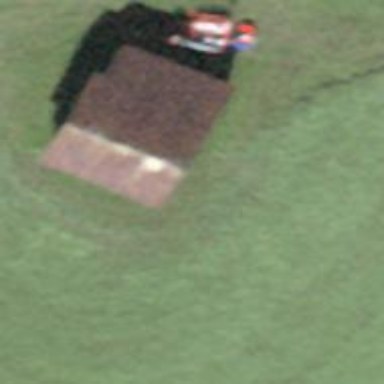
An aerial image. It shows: Gabled roof on farm auxiliary building.